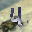
Label: 4